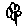
Label: flower